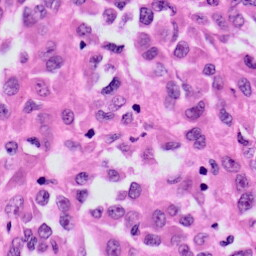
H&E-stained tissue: Skin